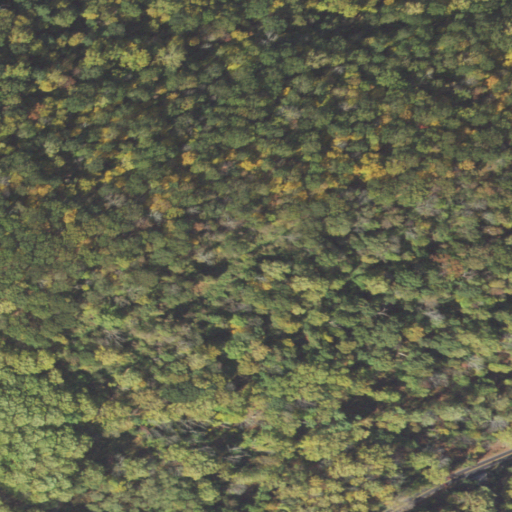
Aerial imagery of mountain in Pennsylvania named Bowman Hill containing deciduous forest, woody wetlands, open development, and mixed forest